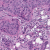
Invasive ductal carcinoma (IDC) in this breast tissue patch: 1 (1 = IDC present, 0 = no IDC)